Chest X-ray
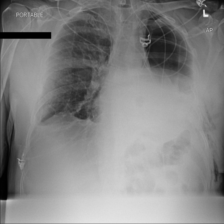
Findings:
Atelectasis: negative
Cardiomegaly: negative
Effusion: negative
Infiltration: negative
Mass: negative
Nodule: negative
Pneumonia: negative
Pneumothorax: positive
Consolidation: negative
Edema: negative
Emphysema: positive
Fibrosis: negative
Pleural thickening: negative
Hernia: negative